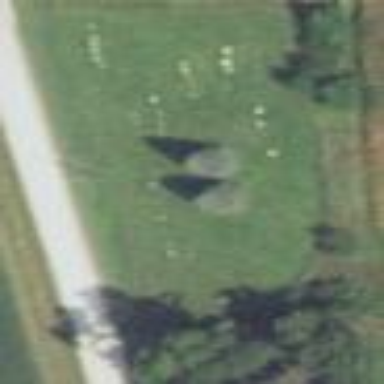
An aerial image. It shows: Cemetery.